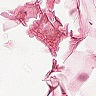
Metastatic tissue present: no